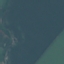
Land use / land cover: AnnualCrop